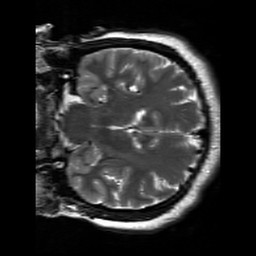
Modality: T2w
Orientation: coronal
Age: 19
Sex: female
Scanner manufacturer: siemens
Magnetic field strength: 3 T
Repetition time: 7 s
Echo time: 0.09 s